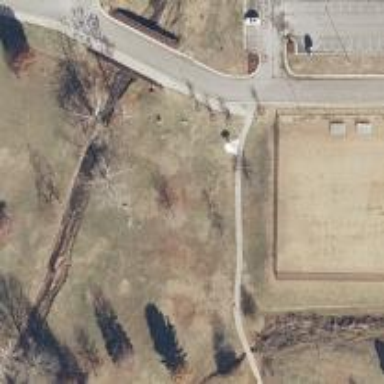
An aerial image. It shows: Disc golf tee.